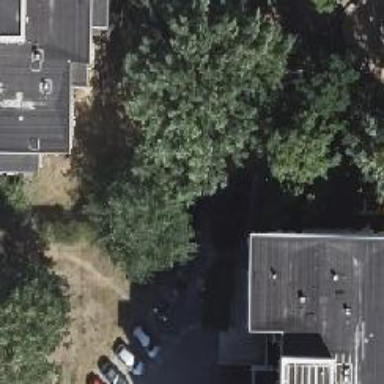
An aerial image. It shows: Footway with concrete surface.